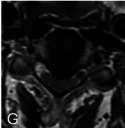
The axial MRI scans demonstrated multi-segmental disk herniation from C2 to C7, hypertrophy of the ligamentum flavum causing cervical spinal canal stenosis, and spinal cord compression at the corresponding levels.
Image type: radiology (mri)